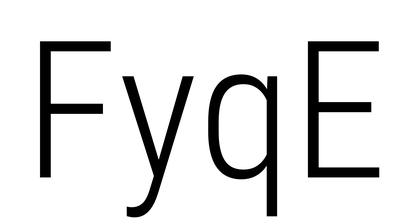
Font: Roboto_Condensed_Light